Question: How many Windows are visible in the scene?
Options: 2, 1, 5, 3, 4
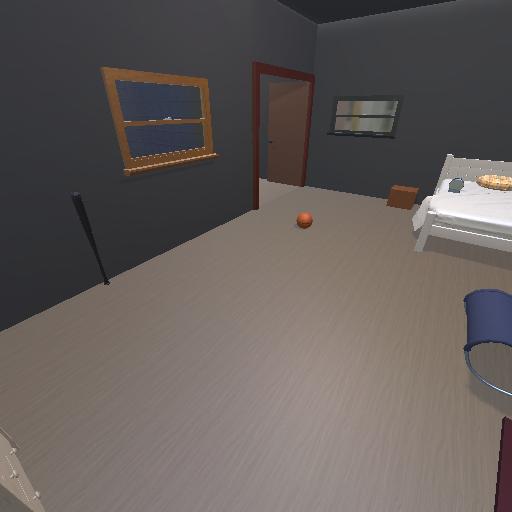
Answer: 2